Question: '''
@Override
public void onFrame(Controller arg0) {
Frame frame = arg0.frame();
for (int i = 0; i < frame.gestures().count(); i++) {
Gesture gesture = frame.gesture(i);
if (gesture.type() != Type.TYPE_INVALID)
System.out.println(gesture.type().toString());
}
}
'''
I get no message in console.
If i remove that if, i will get a lot of invalid swipes.
I've tried doing a lot of types of swipes but nothing seems to work.
Example of swipe that i tried:
<URL>
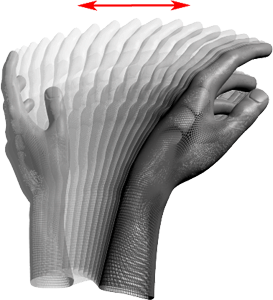
Answer: The function 'frame.gesture(id)' searches the frame's gesture list for a gesture object with the specified id, i.e. so that you can track a particular gesture across frames. The function returns an invalid frame if it doesn't find one. Change your code to use 'frame.gestures()', which gives you the gesture list:
'''
@Override
public void onFrame(Controller arg0) {
Frame frame = arg0.frame();
for (int i = 0; i < frame.gestures().count(); i++) {
Gesture gesture = frame.gestures().get(i);
if (gesture.type() != Type.TYPE_INVALID)
System.out.println(gesture.type().toString());
}
}
'''
You shouldn't ever get invalid gestures in the list supplied by the gestures() function, so you don't really need that check in this case.